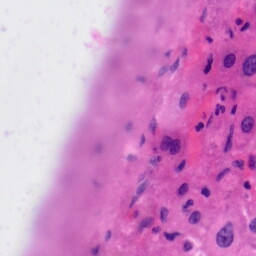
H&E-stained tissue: Liver